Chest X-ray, PA view. Patient: 33 years old, sex F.
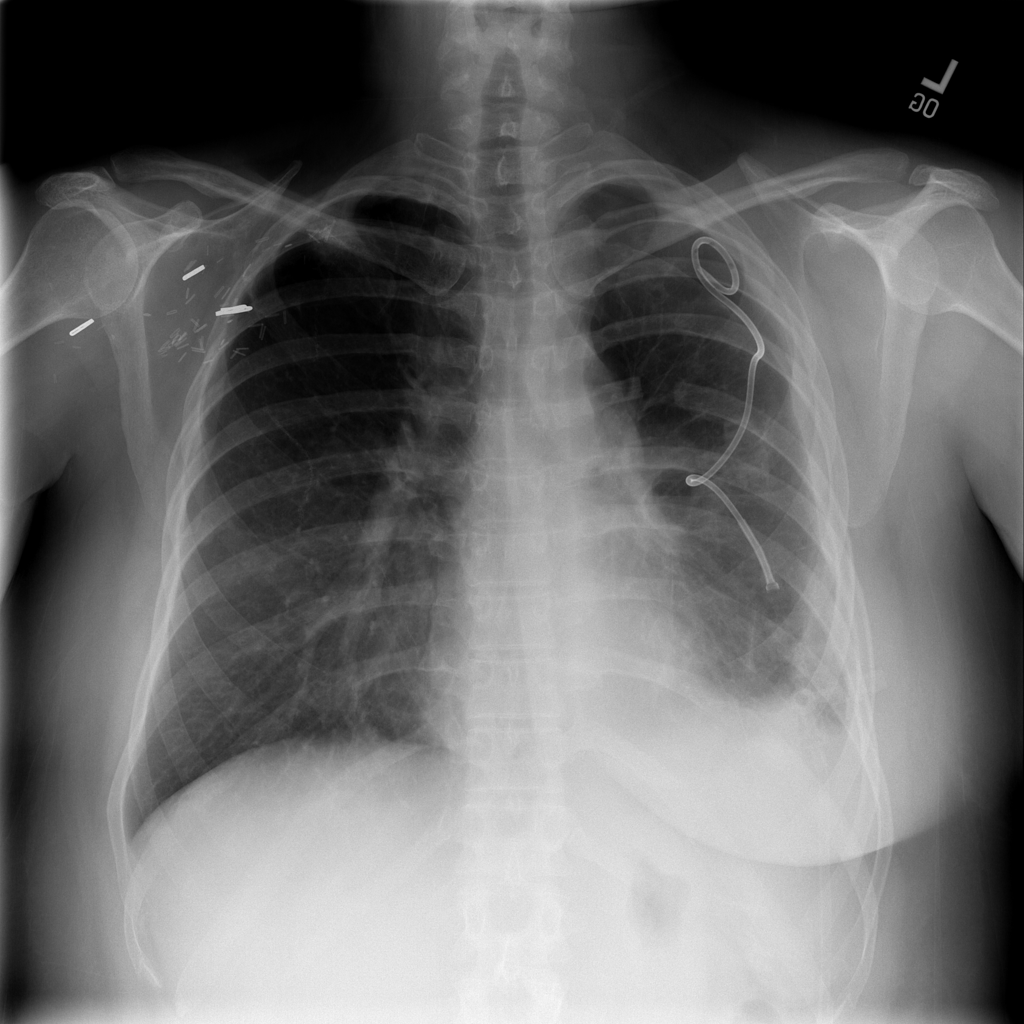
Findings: Pneumothorax